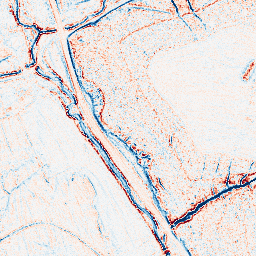
Category: edge_preserving
Decomposition family: anisotropic_diffusion
Decomposition parameters: iterations: 5
kappa: 100
gamma: 0.15
Upsampling method: sinc_hamming
Upsampling parameters: scale: 2
kernel_size: 16
Upsampling scale: 2